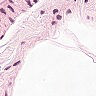
Metastatic tissue present: no